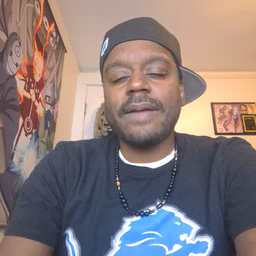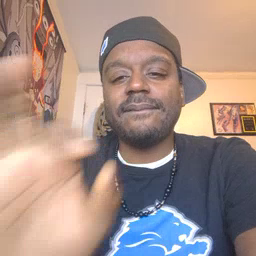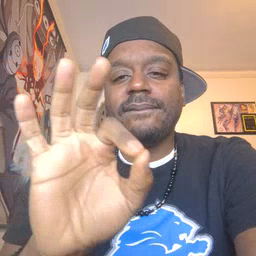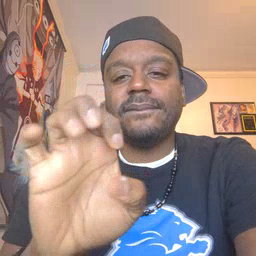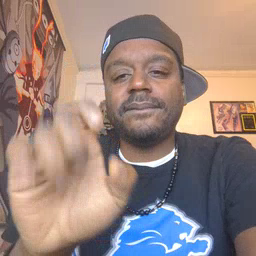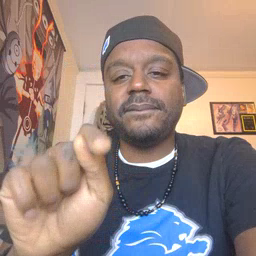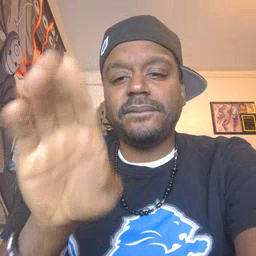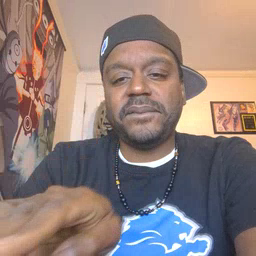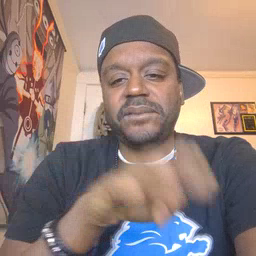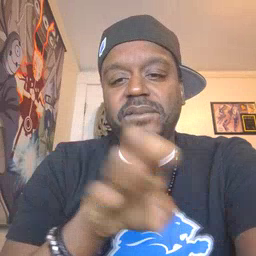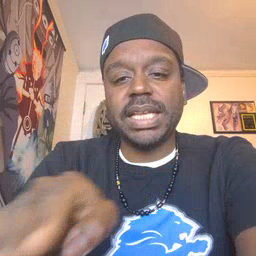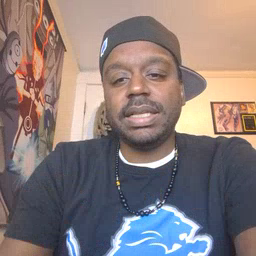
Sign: feet